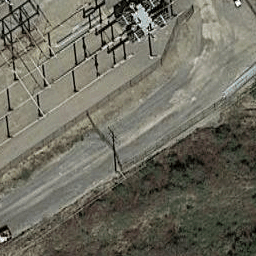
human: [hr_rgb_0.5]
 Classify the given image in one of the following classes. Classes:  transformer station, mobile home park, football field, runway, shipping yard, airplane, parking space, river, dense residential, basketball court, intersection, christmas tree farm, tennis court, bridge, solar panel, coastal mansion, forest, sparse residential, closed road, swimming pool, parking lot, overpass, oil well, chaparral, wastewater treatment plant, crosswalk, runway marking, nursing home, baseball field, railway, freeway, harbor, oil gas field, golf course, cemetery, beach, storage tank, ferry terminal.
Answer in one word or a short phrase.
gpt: transformer station